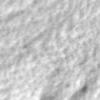
Label: no_change